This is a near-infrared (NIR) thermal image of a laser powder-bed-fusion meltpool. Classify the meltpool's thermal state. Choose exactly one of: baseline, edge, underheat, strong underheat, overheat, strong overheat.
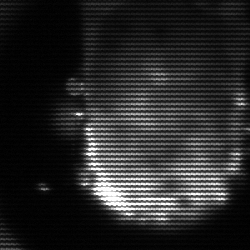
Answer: baseline